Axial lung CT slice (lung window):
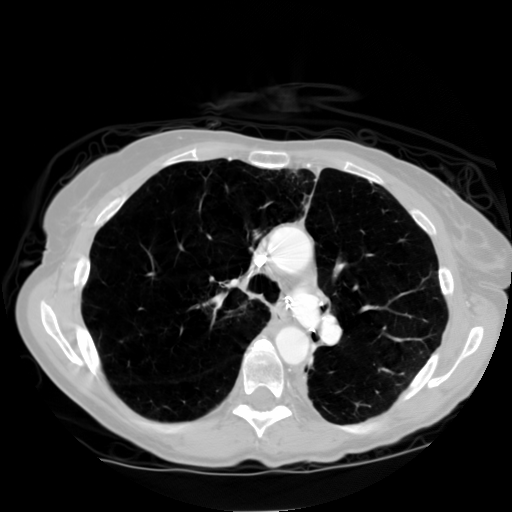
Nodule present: no